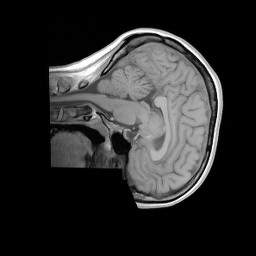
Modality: T1w
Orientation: sagittal
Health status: ill
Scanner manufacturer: siemens
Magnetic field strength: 3 T
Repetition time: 0.4 s
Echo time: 0.00272 s